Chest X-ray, AP view. Patient: 46 years old, sex M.
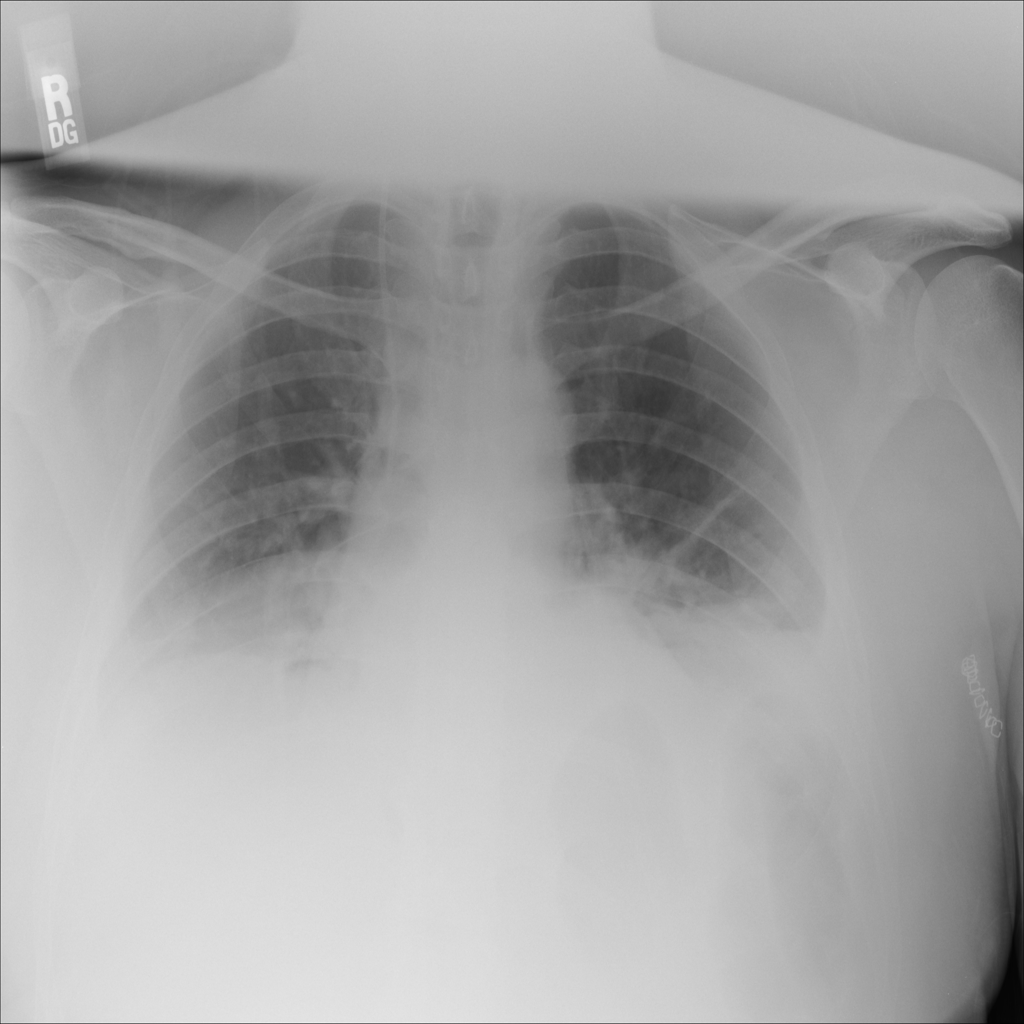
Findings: Atelectasis, Effusion